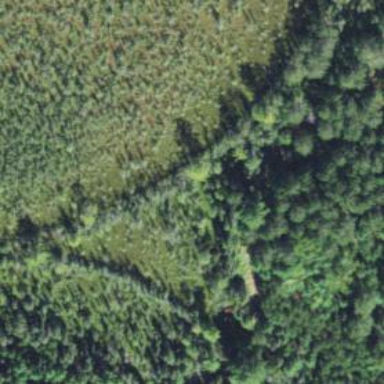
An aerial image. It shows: Abandoned railway with historical significance.